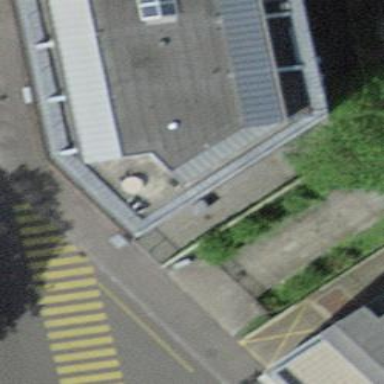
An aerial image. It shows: Office building.